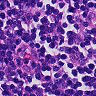
Metastatic tissue present: no